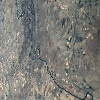
Label: land